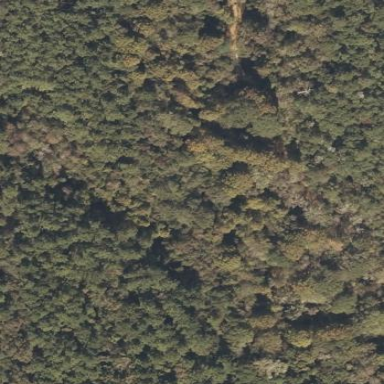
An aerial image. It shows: Serene woodland landscape.